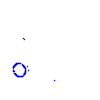
Particle: proton